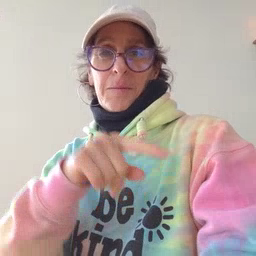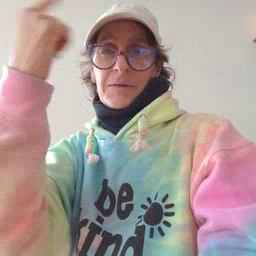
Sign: black